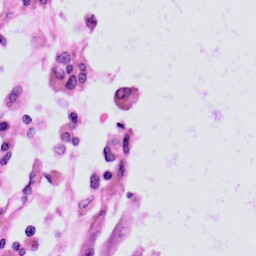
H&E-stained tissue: Skin